Question: Find the lowest common multiple of all numbers in the 25-square grid
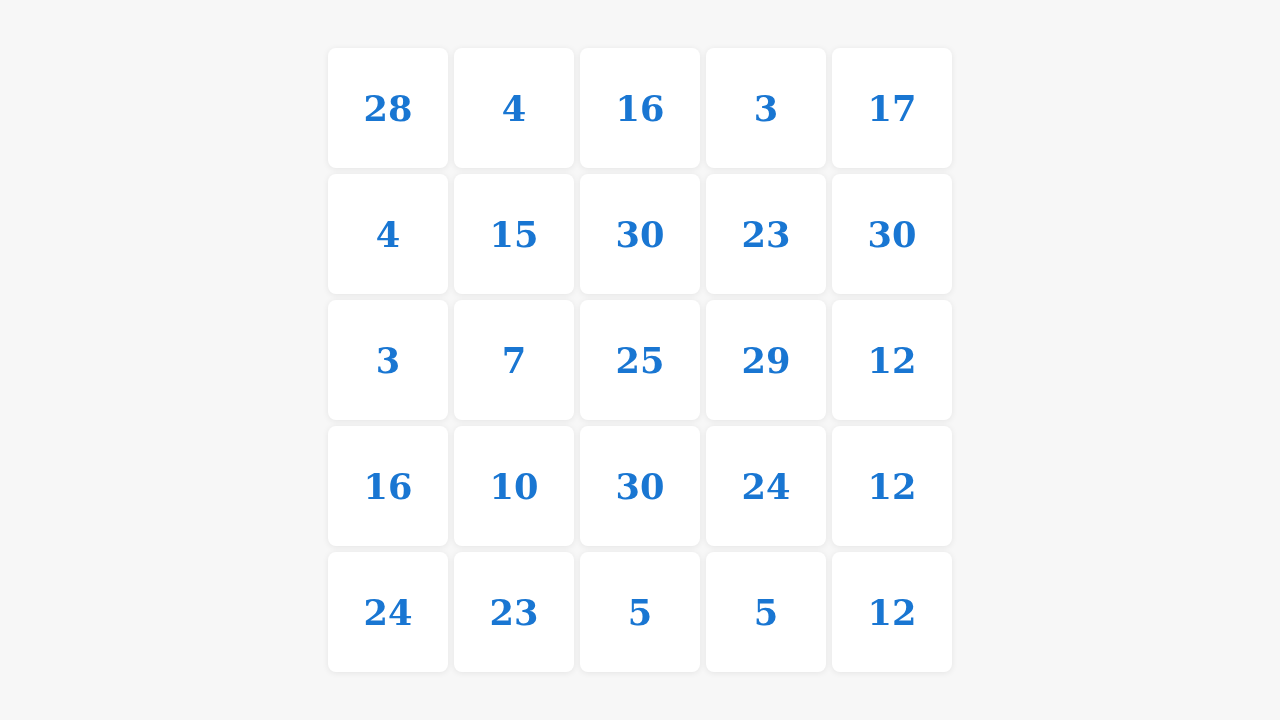
Answer: 95247600